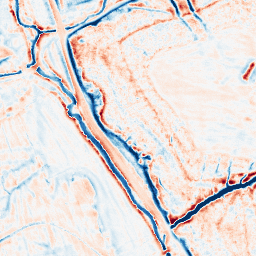
Category: edge_preserving
Decomposition family: bilateral
Decomposition parameters: d: 15
sigma_color: 50
sigma_space: 150
Upsampling method: lanczos
Upsampling parameters: scale: 8
Upsampling scale: 8